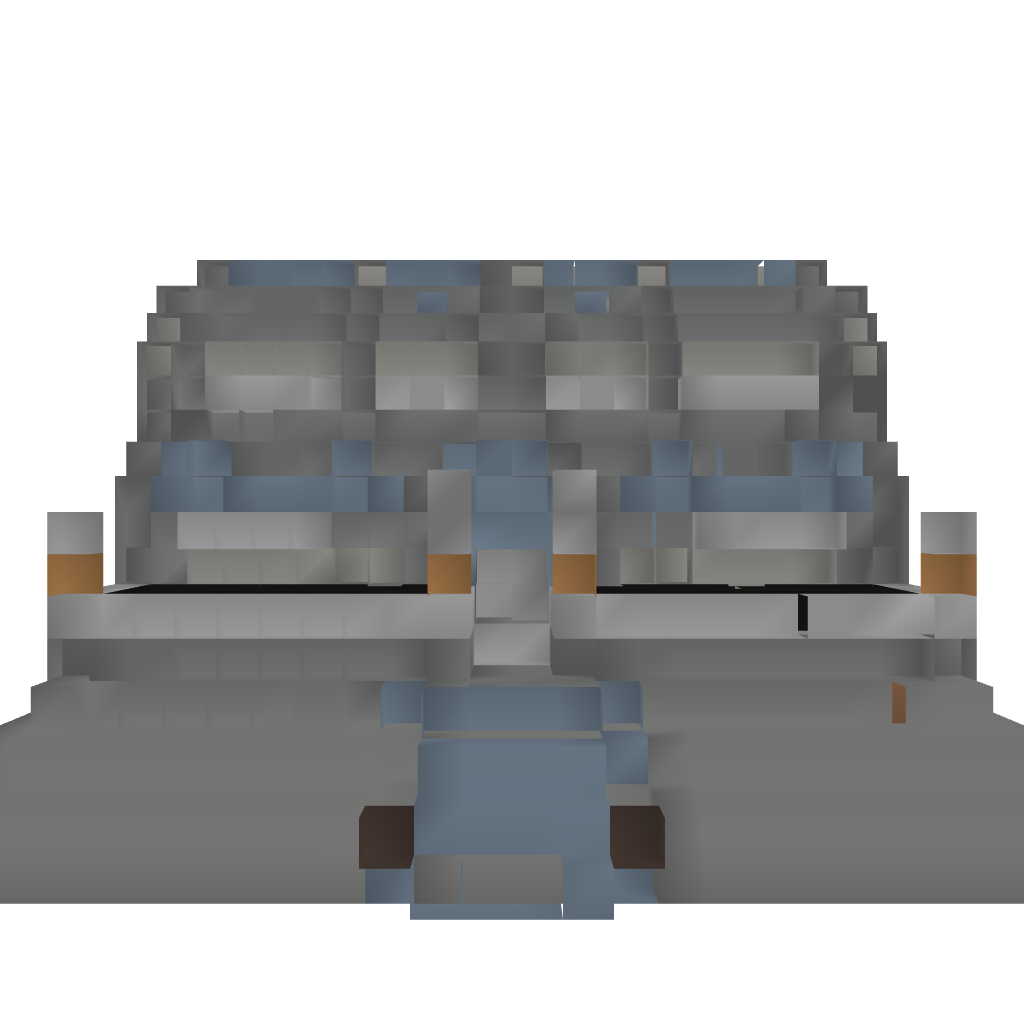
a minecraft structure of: Mountain house